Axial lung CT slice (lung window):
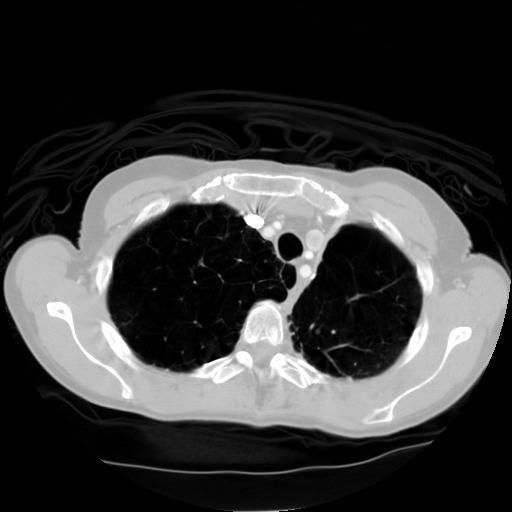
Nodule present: no